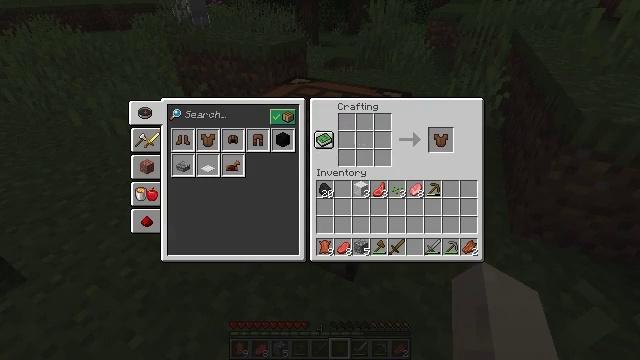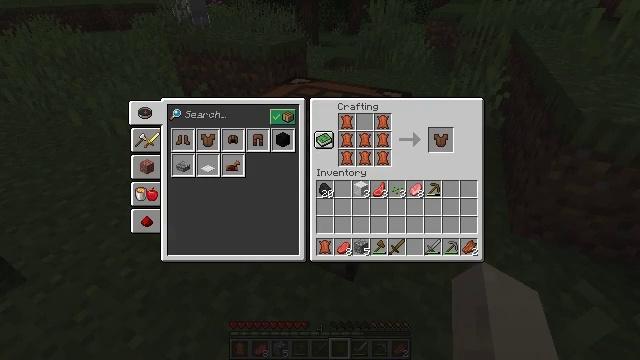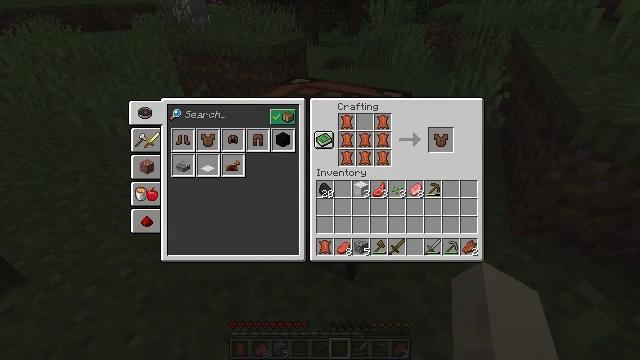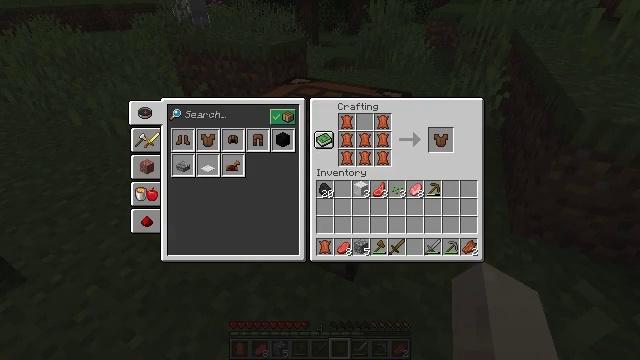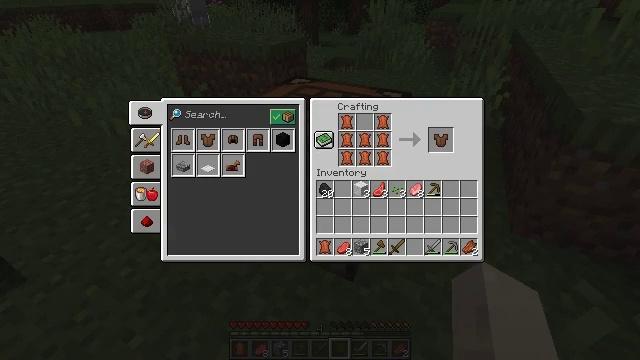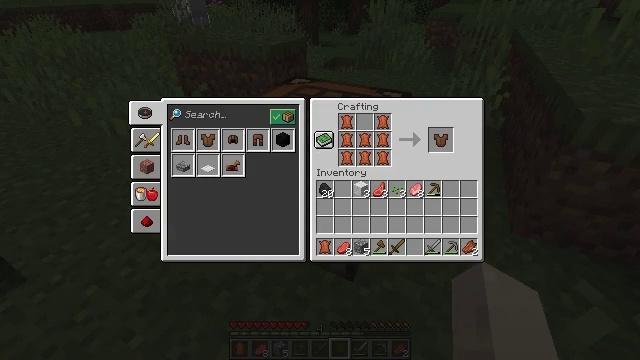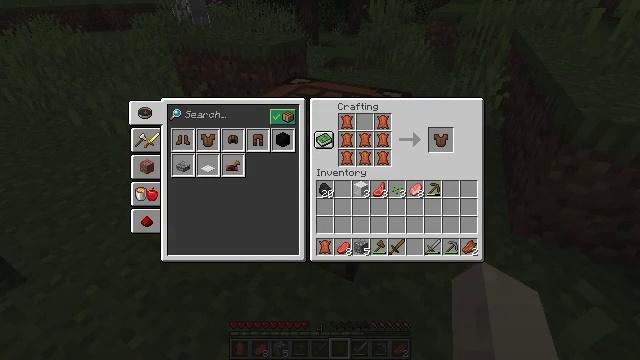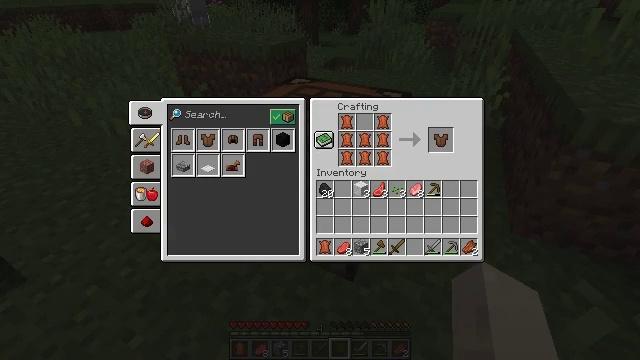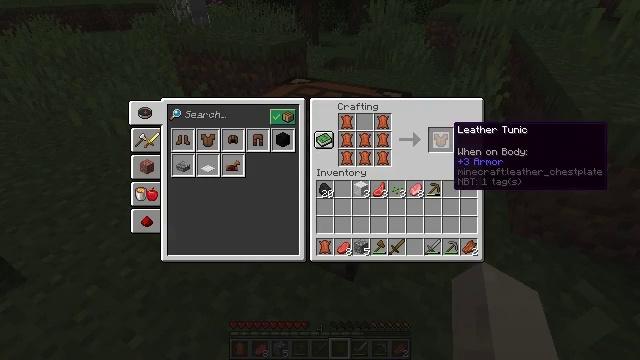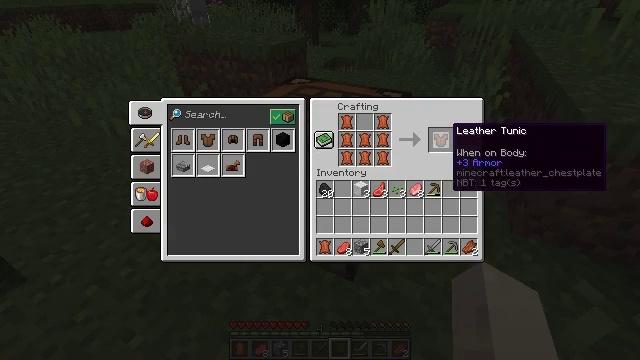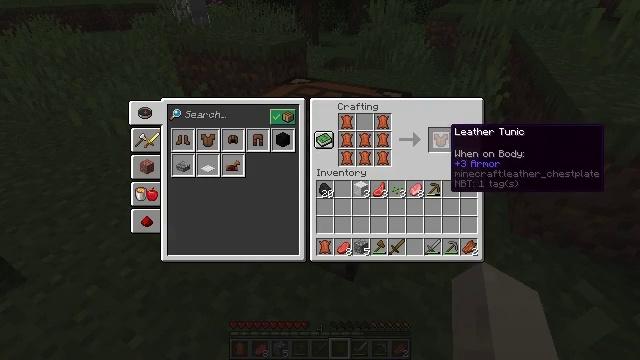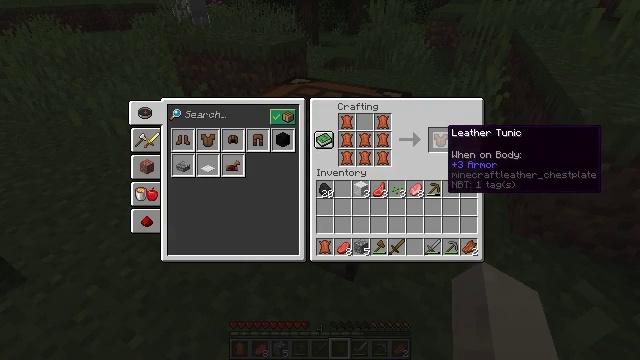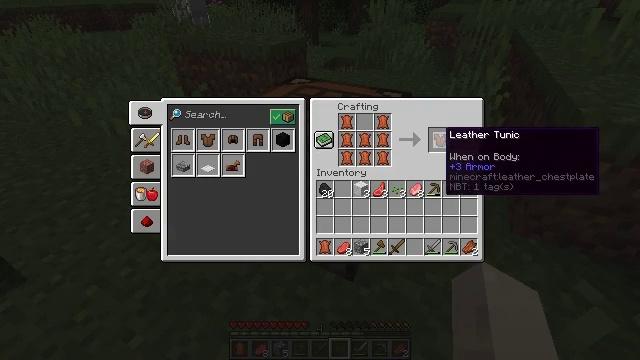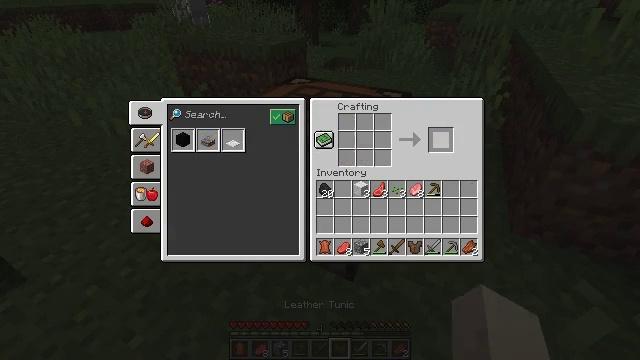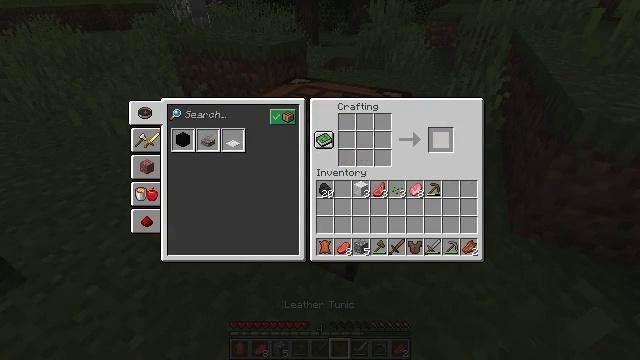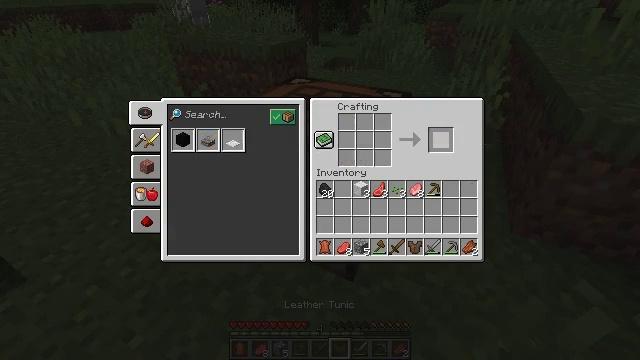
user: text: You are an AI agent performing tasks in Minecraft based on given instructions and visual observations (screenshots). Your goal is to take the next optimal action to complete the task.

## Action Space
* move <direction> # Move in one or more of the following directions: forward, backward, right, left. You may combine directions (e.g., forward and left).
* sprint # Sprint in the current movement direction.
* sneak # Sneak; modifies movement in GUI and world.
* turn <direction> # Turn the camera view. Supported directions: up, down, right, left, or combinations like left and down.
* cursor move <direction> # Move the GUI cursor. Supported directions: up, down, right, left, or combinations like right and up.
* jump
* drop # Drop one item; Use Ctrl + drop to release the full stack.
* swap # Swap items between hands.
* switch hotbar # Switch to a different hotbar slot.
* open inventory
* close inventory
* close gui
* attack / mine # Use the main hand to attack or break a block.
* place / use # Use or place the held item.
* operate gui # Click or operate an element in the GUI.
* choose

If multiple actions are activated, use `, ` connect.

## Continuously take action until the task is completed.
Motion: motion action
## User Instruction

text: Use the crafting grid to make a leather chestplate.
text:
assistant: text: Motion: cursor move right
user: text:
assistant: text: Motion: no_op
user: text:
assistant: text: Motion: no_op
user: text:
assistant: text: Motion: no_op
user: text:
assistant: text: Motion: no_op
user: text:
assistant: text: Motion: no_op
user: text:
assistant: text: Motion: no_op
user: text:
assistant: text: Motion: no_op
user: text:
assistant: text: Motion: sneak
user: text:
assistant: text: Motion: sneak
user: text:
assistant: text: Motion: sneak
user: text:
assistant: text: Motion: sneak
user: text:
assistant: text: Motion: sneak, operate gui
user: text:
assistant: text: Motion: sneak, operate gui
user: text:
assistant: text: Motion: sneak
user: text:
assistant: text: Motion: sneak
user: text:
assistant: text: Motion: sneak
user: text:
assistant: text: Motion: no_op